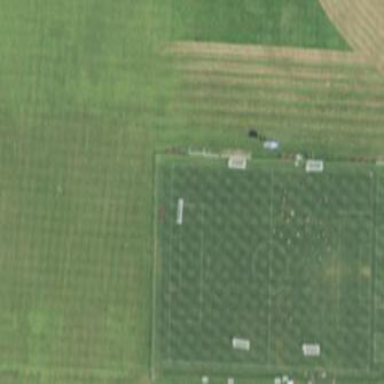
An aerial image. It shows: Soccer pitch for outdoor sports and leisure activities.